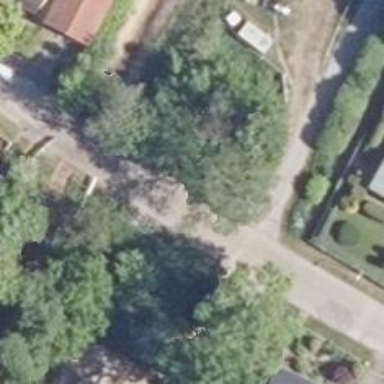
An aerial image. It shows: Footway.